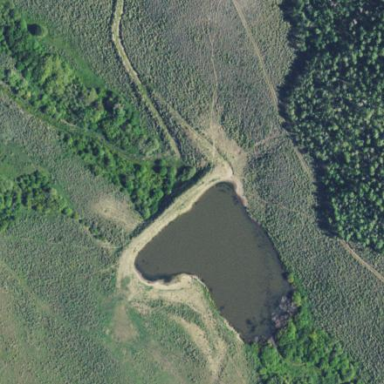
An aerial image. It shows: Reservoir of natural water.